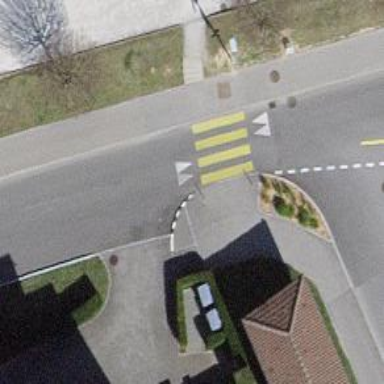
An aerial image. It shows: Marked crossing on the road.